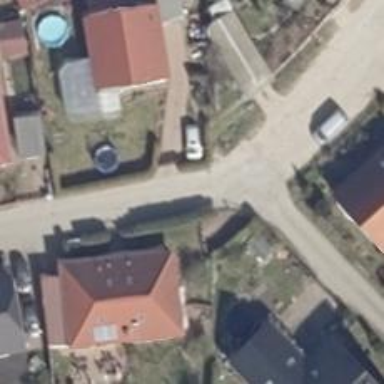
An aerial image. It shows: Residential road with no sidewalk.